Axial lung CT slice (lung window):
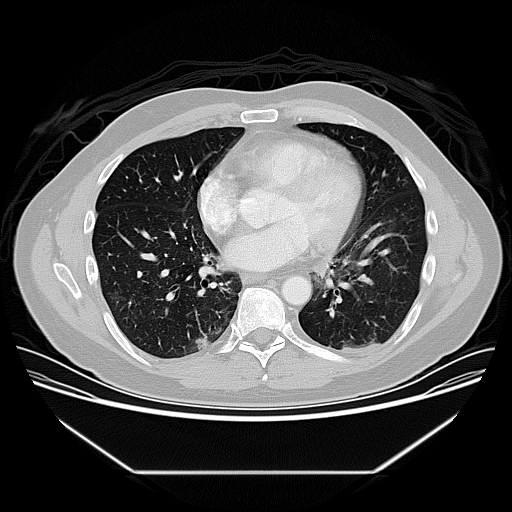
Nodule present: yes
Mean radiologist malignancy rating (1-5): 3.667